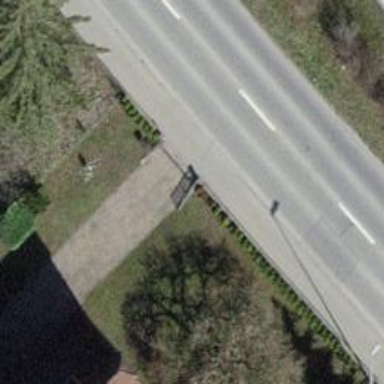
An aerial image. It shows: Gate.